Aerial crown-view tile of a tropical tree (Barro Colorado Island, Panama), acquired 20241014:
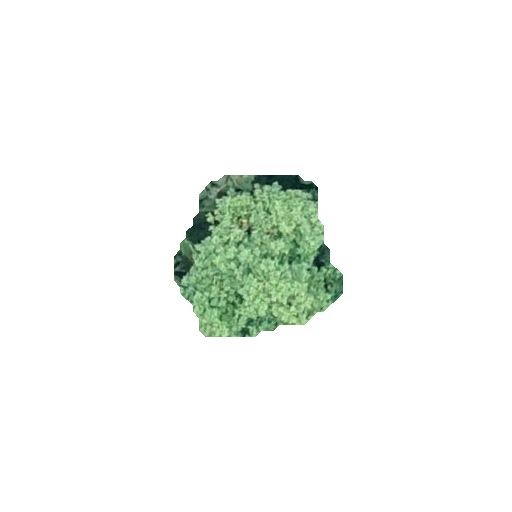
Species: Hieronyma alchorneoides
GBIF accepted scientific name: Hieronyma alchorneoides
Crown area: 32.08 m²